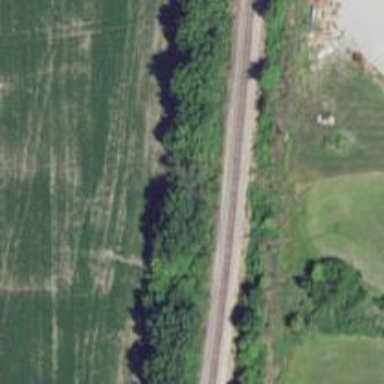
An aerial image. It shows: Railway track.